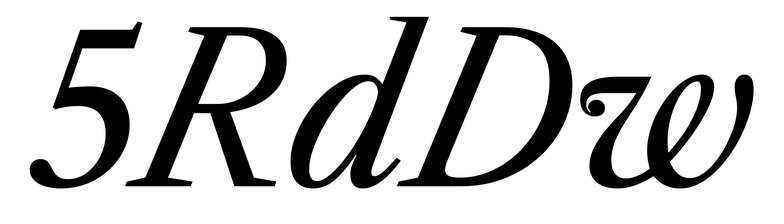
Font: LibreCaslonText-Italic_Italic